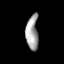
Tissue: lung
Cell type: Endothelial cells
Senescence score: 0.7231
Nuclear area (px): 423
Mean DAPI intensity: 163.267